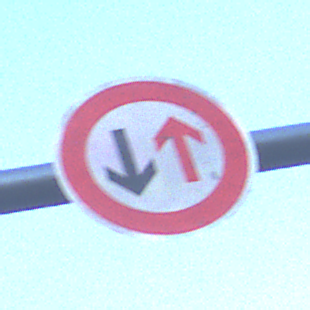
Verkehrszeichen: VorrangDesGegenverkehrs
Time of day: SunriseSunset
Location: Outdoor (RoadRail)
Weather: Clear
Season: NotSpecified
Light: Natural